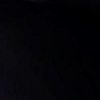
Label: space